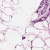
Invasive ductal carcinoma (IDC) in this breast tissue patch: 0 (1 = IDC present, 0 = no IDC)